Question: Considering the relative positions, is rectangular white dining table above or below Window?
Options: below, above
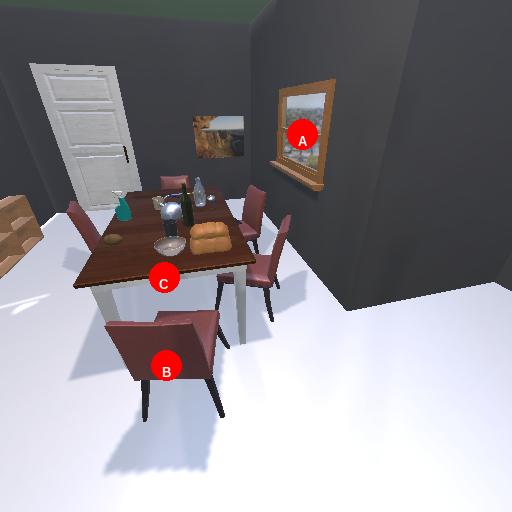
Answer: below